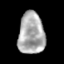
Tissue: skin
Cell type: Epithelial cells
Senescence score: 0.828
Nuclear area (px): 1071
Mean DAPI intensity: 171.689